如图，在三棱柱$ABC-A_1B_1C_1$中，$AC=AA_1=AB=2,\angle BAA_1=\dfrac{\pi}{3}$，且$CA_1=CB,CA_1\perp AB_1$．

\noindent (1) 求证：平面$CAB_1\perp$平面$AA_1B_1B$；
\noindent (2) 求直线$CA_1$与平面$BB_1C_1C$所成的角的正弦值．

\vspace{0.2cm}
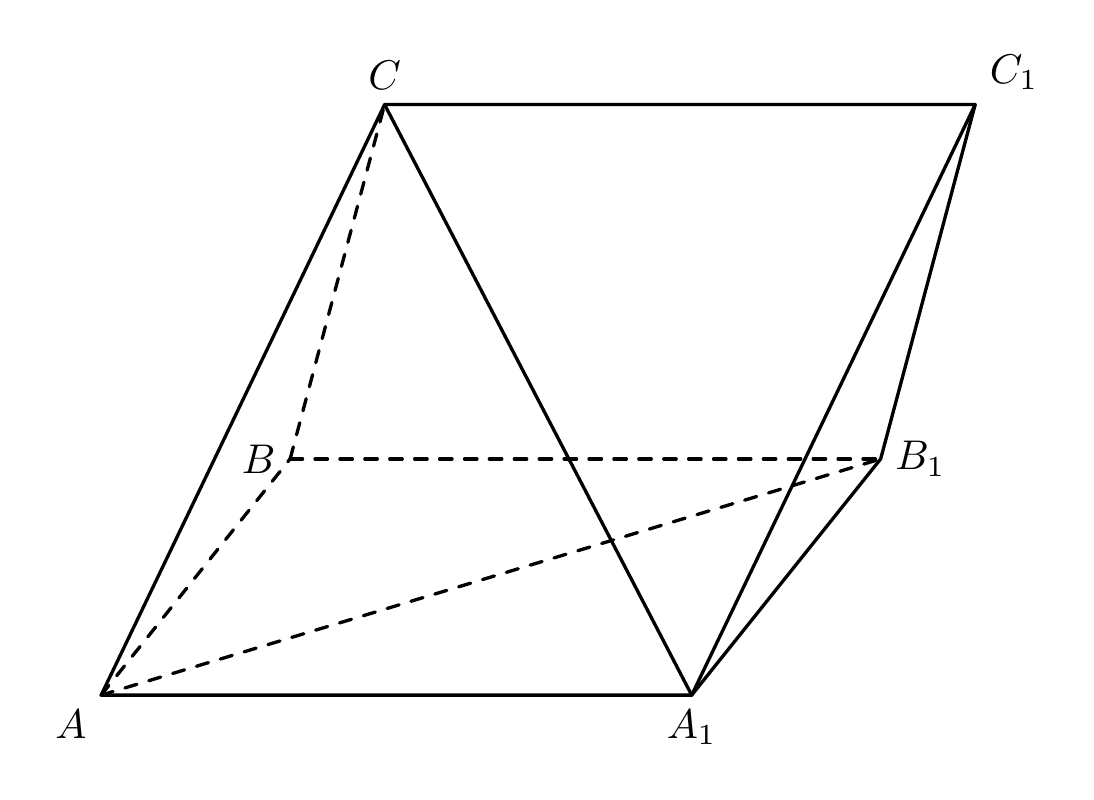
【解答】

\noindent \textbf{【答案】(1) 证明见解析；(2) $\boldsymbol{\dfrac{\sqrt{42}}{7}}$}

\vspace{0.1cm}
\noindent \textbf{【知识点】} 线面垂直证明、面面垂直证明、平面法向量求解、线面角的向量求解方法

\vspace{0.1cm}
\noindent \textbf{【分析】}
(1) 连结$A_1B\cap AB_1=O$，结合已知证明平行四边形$AA_1B_1B$为菱形，得$AB_1\perp A_1B$，以及$CO\perp A_1B$，进而根据线面垂直、面面垂直的判定定理完成证明；
(2) 以$O$为原点，建立空间直角坐标系，求出各点坐标、对应向量坐标，求解平面$BB_1C_1C$的法向量以及向量$\overrightarrow{CA_1}$，结合向量夹角公式求解线面角正弦值．

\vspace{0.2cm}
\noindent \textbf{【详解】(1)}
连结$A_1B\cap AB_1=O$，连结$CO$
在$\triangle ABA_1$中，$AA_1=AB=2,\angle BAA_1=\dfrac{\pi}{3}$，
故$\triangle ABA_1$是等边三角形，所以平行四边形$AA_1B_1B$为菱形，
所以$AB_1\perp A_1B$，且$O$是$A_1B,AB_1$的中点．

因为$CA_1=CB$，
所以$CO\perp A_1B$．

因为$CO\cap CA_1=C$，
所以$A_1B\perp$平面$CAB_1$．

又$A_1B\subset$平面$AA_1B_1B$，
所以平面$CAB_1\perp$平面$AA_1B_1B$．

\vspace{0.2cm}
\noindent (2)

以$O$为原点，$OA$为$x$轴，$OA_1$为$y$轴，$OC$为$z$轴建立空间直角坐标系，
则$O(0,0,0),A(\sqrt{3},0,0),A_1(0,1,0),C(0,0,1),B(0,-1,0),B_1(-\sqrt{3},0,0)$，
所以
$$
\overrightarrow{BC}=(0,1,1),\ \overrightarrow{BB_1}=(-\sqrt{3},1,0),\ \overrightarrow{CA_1}=(0,1,-1).
$$

设平面$BB_1C_1C$的一个法向量为$\boldsymbol{\vec{n}}=(x,y,z)$，
则有
$$
\begin{cases}
\boldsymbol{\vec{n}}\cdot\overrightarrow{BC}=0\\
\boldsymbol{\vec{n}}\cdot\overrightarrow{BB_1}=0
\end{cases}
\implies
\begin{cases}
y+z=0\\
-\sqrt{3}x+y=0
\end{cases}
$$
令$y=\sqrt{3}$，可得平面$BB_1C_1C$的一个法向量$\boldsymbol{\vec{n}}=(1,\sqrt{3},-\sqrt{3})$，

所以，直线$CA_1$与平面$BB_1C_1C$所成的角$\boldsymbol{\theta}$的正弦值为
$$
\sin\theta=\dfrac{|\overrightarrow{CA_1}\cdot\boldsymbol{\vec{n}}|}{|\overrightarrow{CA_1}|\cdot|\boldsymbol{\vec{n}}|}
=\dfrac{|0+\sqrt{3}+\sqrt{3}|}{\sqrt{1+1}\times\sqrt{7}}
=\dfrac{2\sqrt{3}}{\sqrt{2}\times\sqrt{7}}
=\boldsymbol{\dfrac{\sqrt{42}}{7}}.
$$

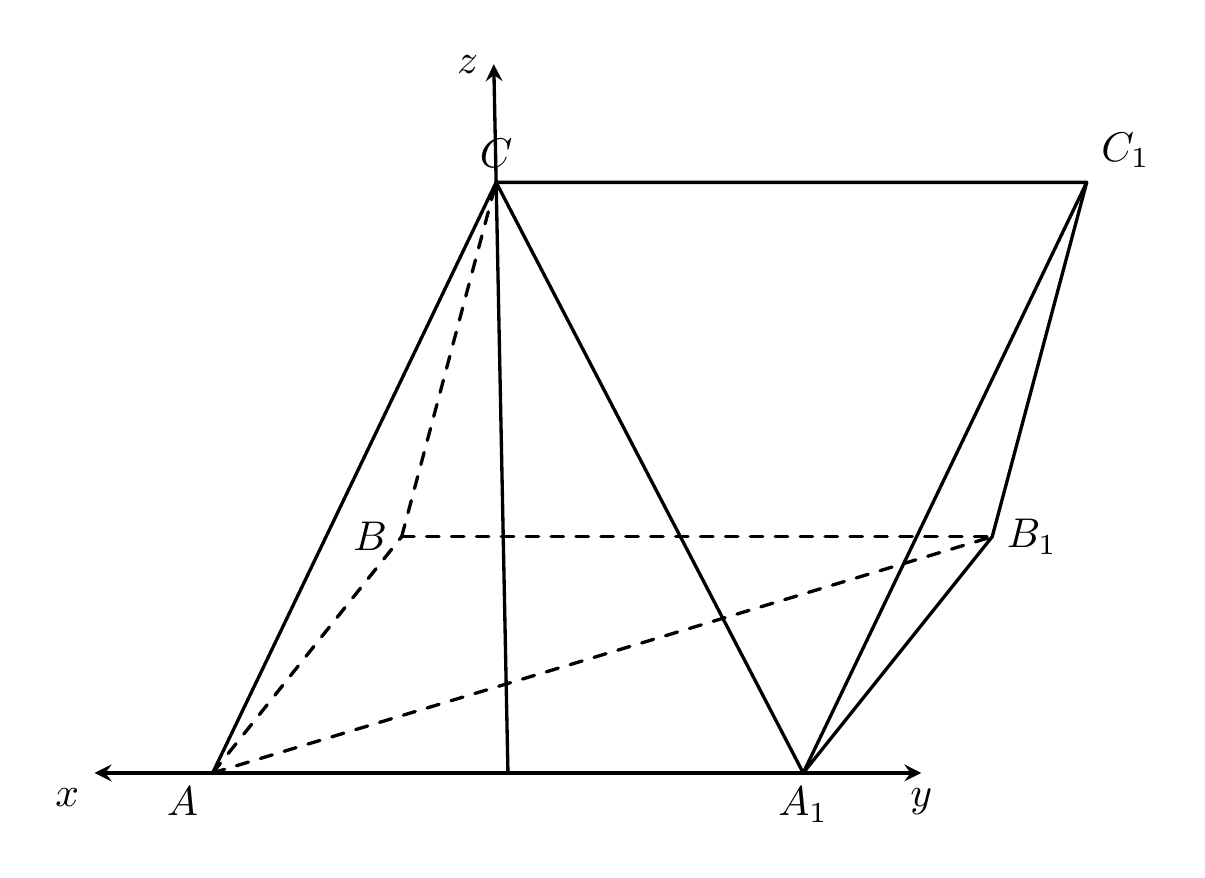